What has changed from the first image to the second?
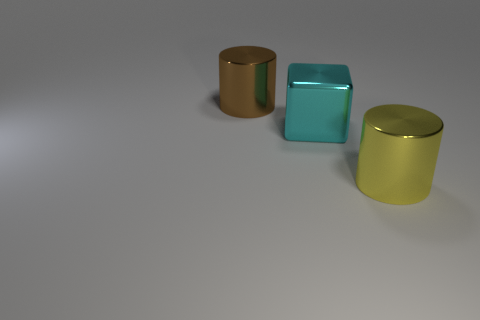
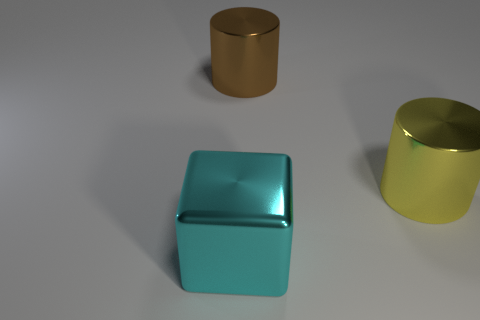
the metal block changed its location
the large cyan thing moved
the large metal cube is in a different location
the cube changed its location